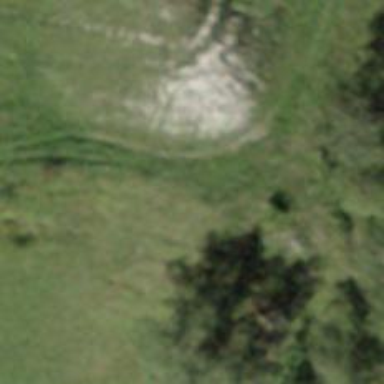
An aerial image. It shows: Grass track with grade5 track type.